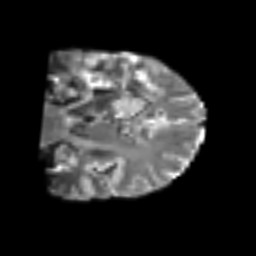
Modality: T2w
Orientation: coronal
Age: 50
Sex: male
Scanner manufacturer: siemens
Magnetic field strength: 3 T
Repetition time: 6.1 s
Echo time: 0.101 s